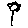
Label: flower